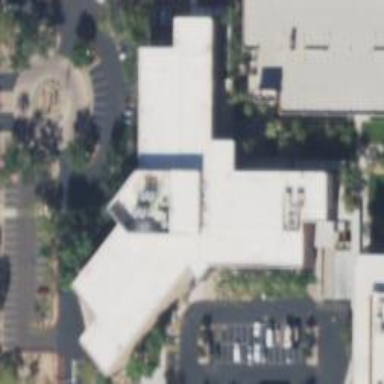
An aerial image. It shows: Commercial building.